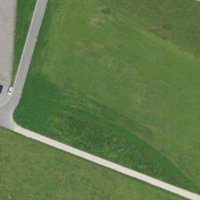
EUNIS habitat code: 24
Species observed at this site:
Medicago sativa